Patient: sex F, age 76
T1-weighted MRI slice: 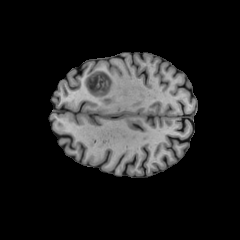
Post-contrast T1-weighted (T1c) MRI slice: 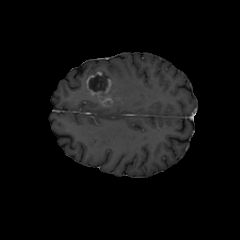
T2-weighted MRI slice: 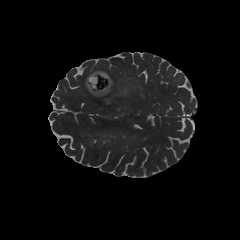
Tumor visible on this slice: yes
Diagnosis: Glioblastoma, IDH-wildtype
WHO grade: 4